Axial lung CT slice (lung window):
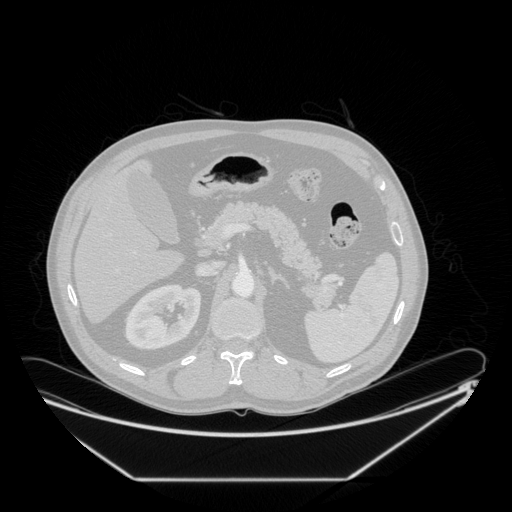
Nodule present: no